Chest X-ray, PA view. Patient: 32 years old, sex F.
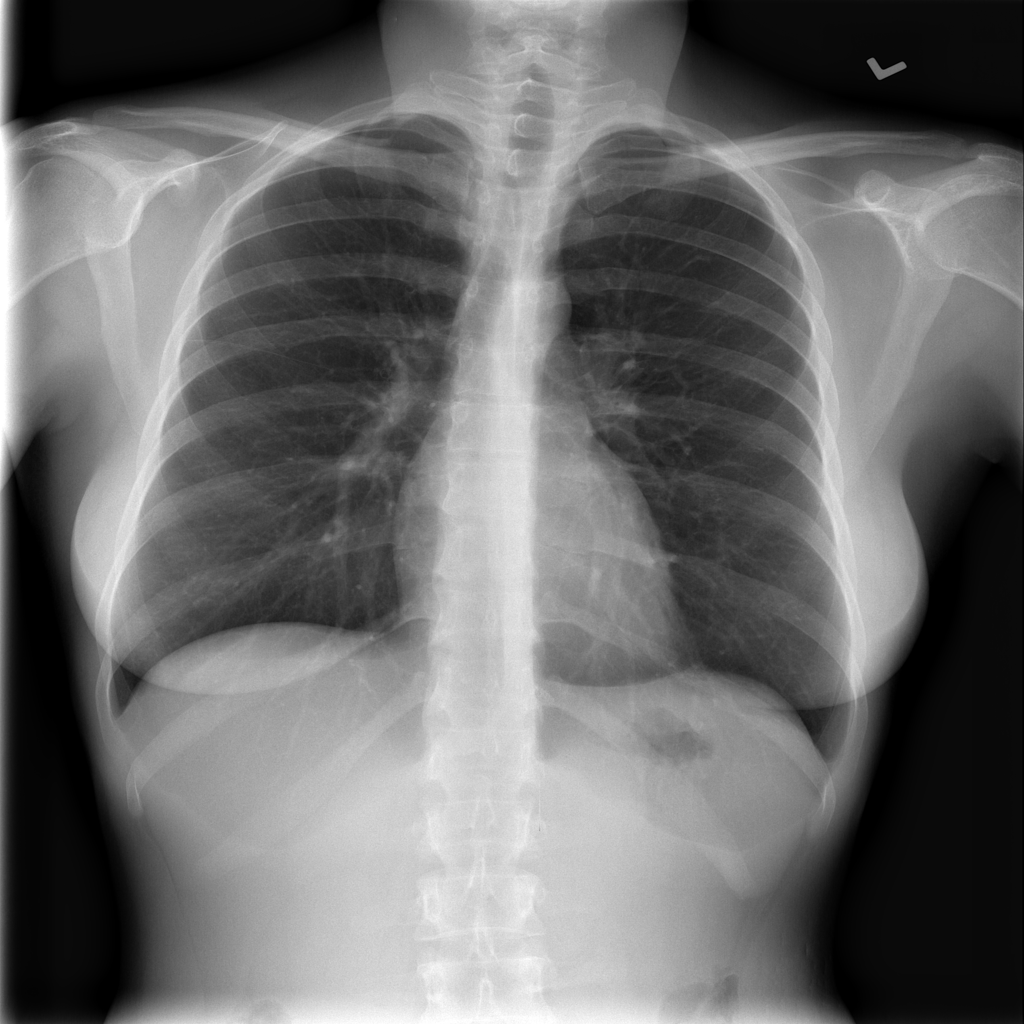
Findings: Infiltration